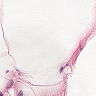
Metastatic tissue present: no